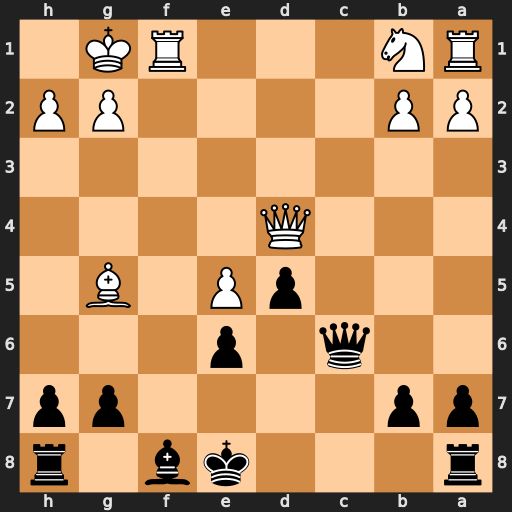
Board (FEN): r3kb1r/pp4pp/2q1p3/3pP1B1/3Q4/8/PP4PP/RN3RK1
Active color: b
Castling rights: kq
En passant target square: -
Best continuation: Bc5 Be3 Bxd4